Question: In my android application, I use a listview and some linear layout on wich the user can click.
Of course, I had to set the background of my LinearLayout to a xml file where the stated pressed, selected are defined:
'''
myView.setBackgroundDrawable(
getDrawable(android.R.drawable.list_selector_background));
'''
So no problem I set the drawable to transparent when normal use and orange when clicked.
My only problem is that on the galaxy S and some other customized phone (Sense UI) the color of the listview clicked is blue or green!

So I need to pick this color to set it to the background of my linearlayout.
I don't want to mix orange and blue, or orange and green for my user!
Where can I get this color???
That woule be really helpfull!
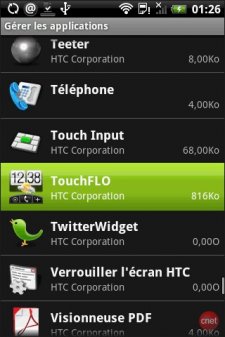
Answer: Just found the answer:
'''
android:background="@android:drawable/list_selector_background"
'''